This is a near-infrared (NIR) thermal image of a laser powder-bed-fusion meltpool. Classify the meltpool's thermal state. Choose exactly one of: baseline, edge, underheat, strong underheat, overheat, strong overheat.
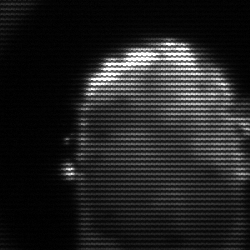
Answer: baseline